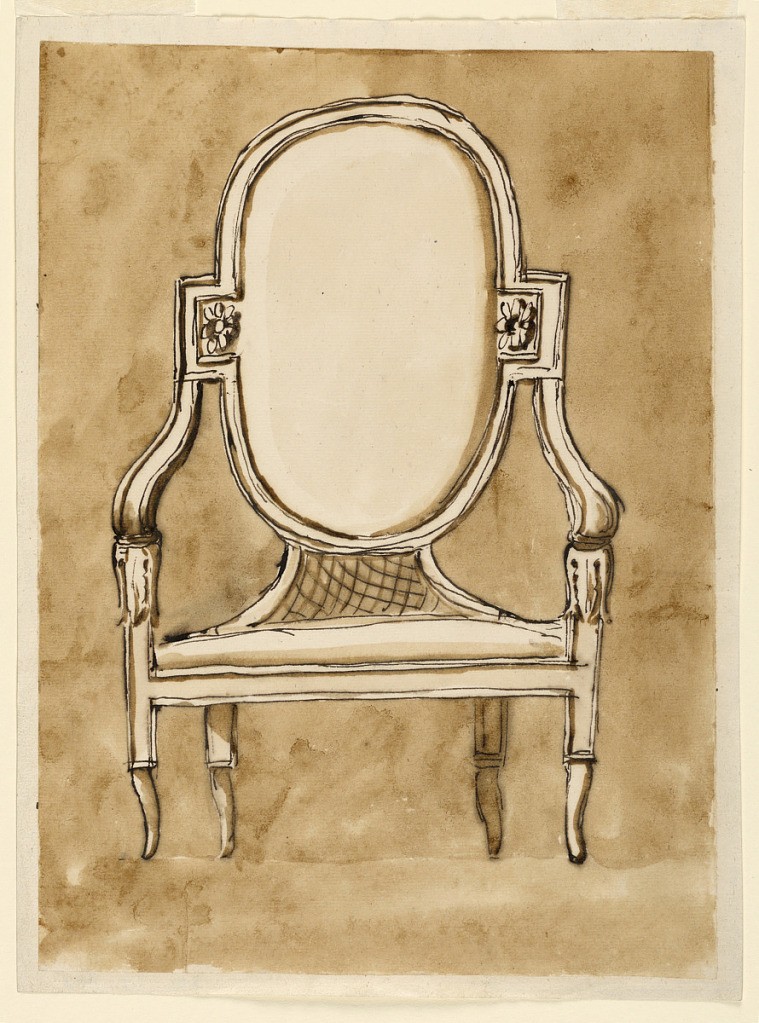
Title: Chair
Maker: Giuseppe Barberi, Italian, 1746–1809
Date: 1780–90
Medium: Pen and brown ink, brush and brown wash, on off-white laid paper, lined
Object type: Drawing
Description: The chair stands on curved feet- the upper part straight and the lower curved inward. The arms are gently sloping, curved up, terminating in floral rosettes. The seat has the shape of an oval with rectangular extensions in the middles. The arms support the extentions. The lower part of the frame of the back is connected with the seat by curved fillets. Panels filled by trellis.